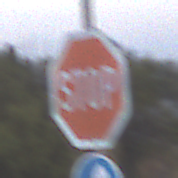
Verkehrszeichen: Stop
Zusatzzeichen unten: VorgeschriebeneFahrtrichtungGeradeausOderLinks
Umgebung: Outdoor, Suburban
Tageszeit: SunriseSunset
Wetter: Clear
Licht: Natural
Jahreszeit: NotSpecified
Kontrast: LowContrast